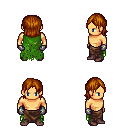
a pixel art fantasy rpg character, male body template, human, tanned skin, green tattered cape, robe skirt, brunette long bangs hairstyle, metal gloves, maroon shoes, four views (front, back, left, right), 2x2 character sprite sheet, small pixel art, hard edges, no anti-aliasing